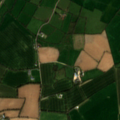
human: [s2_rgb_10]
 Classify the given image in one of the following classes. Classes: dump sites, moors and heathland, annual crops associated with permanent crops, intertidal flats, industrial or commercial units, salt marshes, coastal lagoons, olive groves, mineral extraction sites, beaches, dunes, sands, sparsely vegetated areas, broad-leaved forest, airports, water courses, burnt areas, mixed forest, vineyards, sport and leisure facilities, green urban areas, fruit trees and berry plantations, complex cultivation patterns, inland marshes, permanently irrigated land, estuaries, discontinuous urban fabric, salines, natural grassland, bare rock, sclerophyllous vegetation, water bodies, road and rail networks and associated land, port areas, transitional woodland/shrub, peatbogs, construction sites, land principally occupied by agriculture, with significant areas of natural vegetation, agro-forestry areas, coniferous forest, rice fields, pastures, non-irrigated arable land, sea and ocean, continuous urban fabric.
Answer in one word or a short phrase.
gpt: non-irrigated arable land, pastures